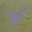
Label: 4